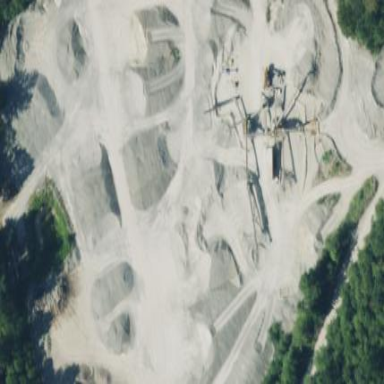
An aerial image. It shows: Quarry area marked as mine.